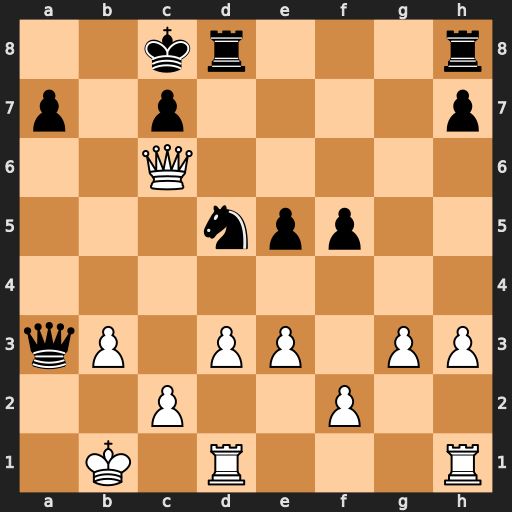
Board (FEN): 2kr3r/p1p4p/2Q5/3npp2/8/qP1PP1PP/2P2P2/1K1R3R
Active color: w
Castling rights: -
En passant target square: -
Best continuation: Qa8+ Kd7 Qxd5+